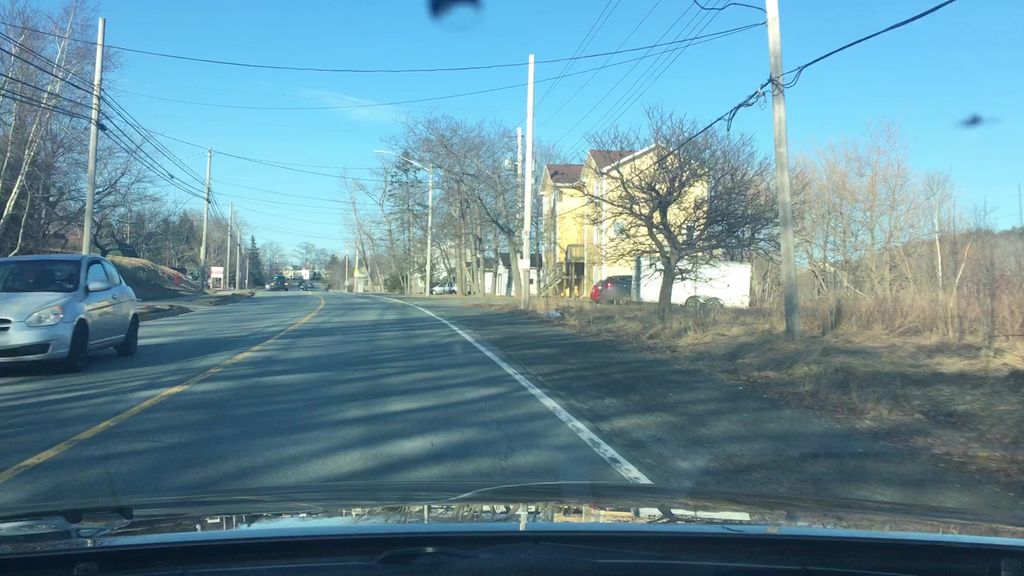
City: halifax